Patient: sex M, age 44
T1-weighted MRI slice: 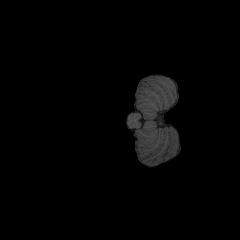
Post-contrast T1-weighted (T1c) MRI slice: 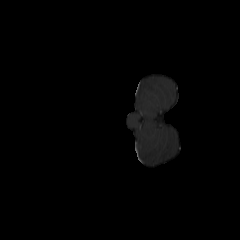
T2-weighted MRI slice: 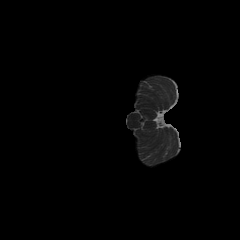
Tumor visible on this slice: no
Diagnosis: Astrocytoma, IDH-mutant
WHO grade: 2